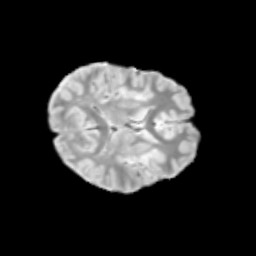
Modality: T2w
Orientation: axial
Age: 10
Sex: male
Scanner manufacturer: siemens
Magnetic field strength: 3 T
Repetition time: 3.8 s
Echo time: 0.07 s